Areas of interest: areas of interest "Rainbow Electrical Appliances (Group) Central and Southern Co., Ltd."
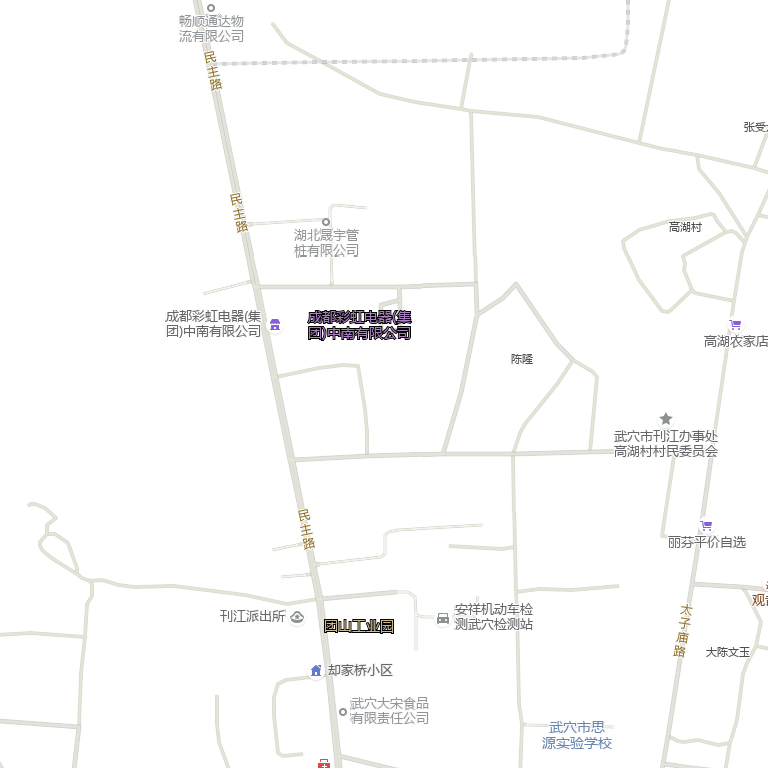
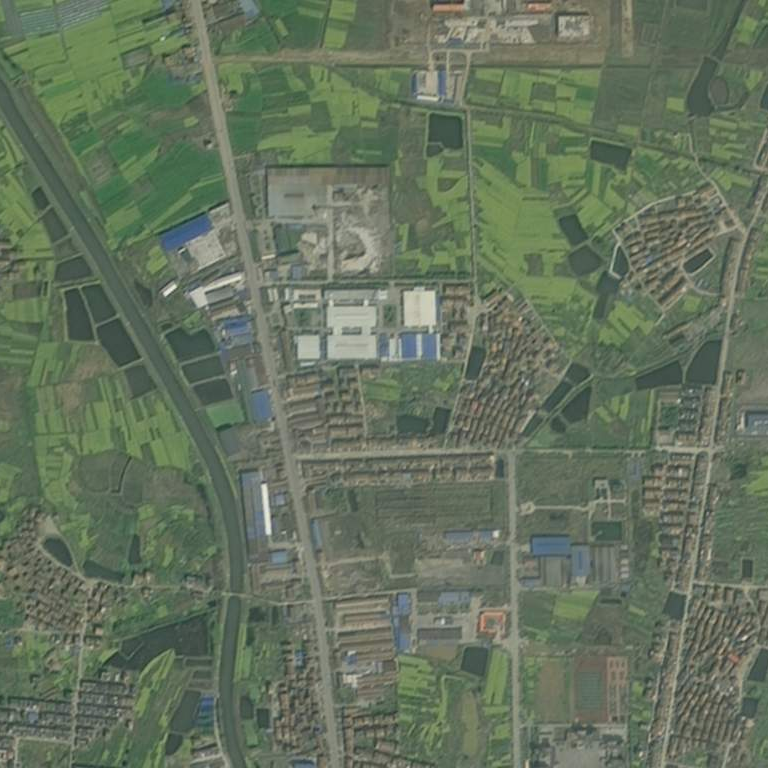